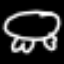
Label: frog